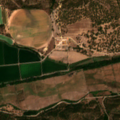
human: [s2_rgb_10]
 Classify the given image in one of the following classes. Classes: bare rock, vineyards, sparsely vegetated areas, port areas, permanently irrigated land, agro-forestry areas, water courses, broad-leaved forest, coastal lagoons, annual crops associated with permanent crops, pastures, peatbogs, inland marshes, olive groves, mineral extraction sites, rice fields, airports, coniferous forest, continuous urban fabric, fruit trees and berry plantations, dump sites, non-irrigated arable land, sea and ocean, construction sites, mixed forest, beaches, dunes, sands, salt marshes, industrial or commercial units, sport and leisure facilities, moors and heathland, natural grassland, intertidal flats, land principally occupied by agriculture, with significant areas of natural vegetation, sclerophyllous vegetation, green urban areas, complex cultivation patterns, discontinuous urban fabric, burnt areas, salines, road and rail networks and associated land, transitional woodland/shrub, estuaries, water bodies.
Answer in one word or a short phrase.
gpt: permanently irrigated land, rice fields, agro-forestry areas, broad-leaved forest, mixed forest